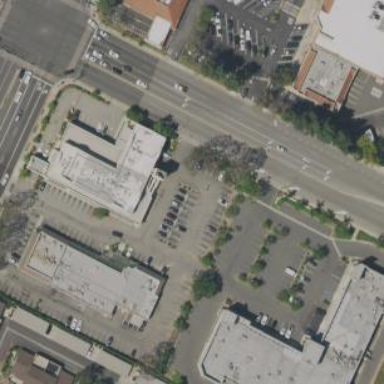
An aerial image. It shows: Retail area.